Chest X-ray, PA view. Patient: 57 years old, sex M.
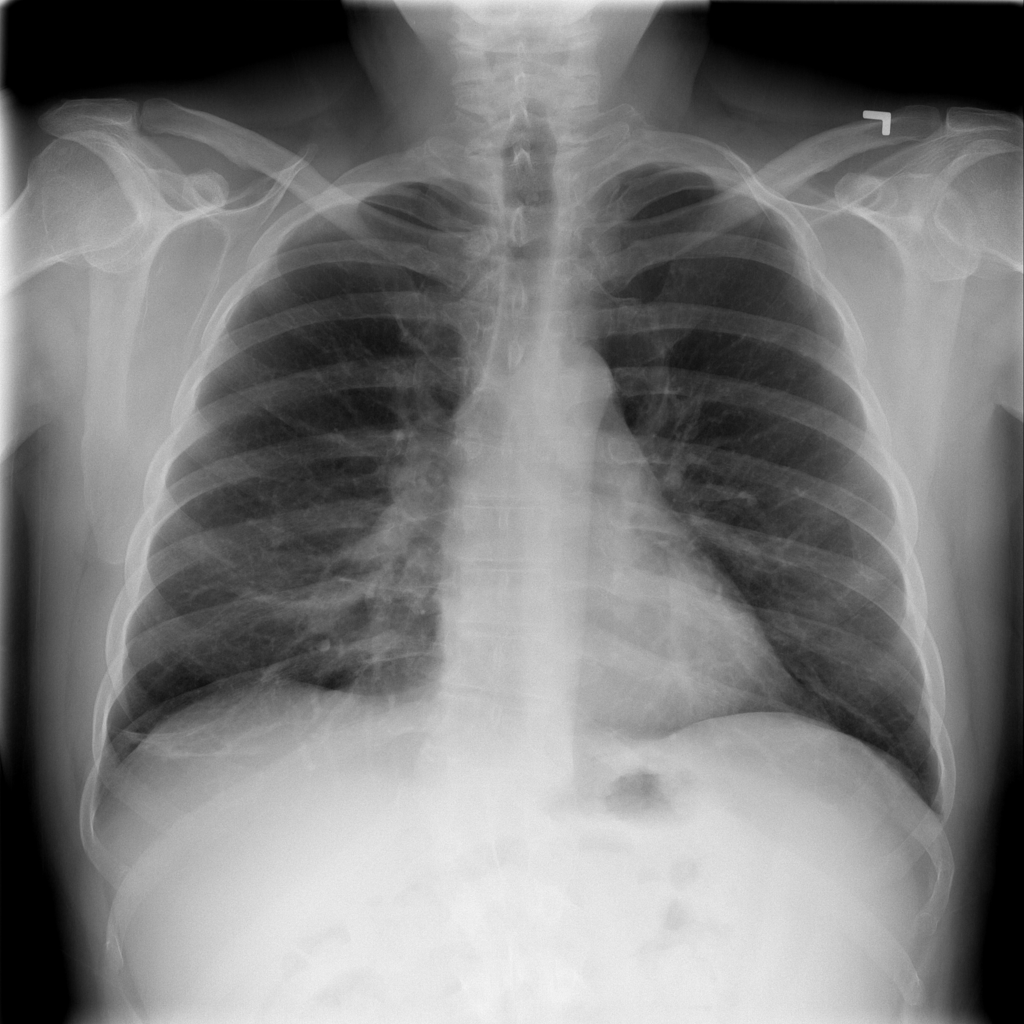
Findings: Atelectasis